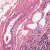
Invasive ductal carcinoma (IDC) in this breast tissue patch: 0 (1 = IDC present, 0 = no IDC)